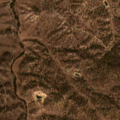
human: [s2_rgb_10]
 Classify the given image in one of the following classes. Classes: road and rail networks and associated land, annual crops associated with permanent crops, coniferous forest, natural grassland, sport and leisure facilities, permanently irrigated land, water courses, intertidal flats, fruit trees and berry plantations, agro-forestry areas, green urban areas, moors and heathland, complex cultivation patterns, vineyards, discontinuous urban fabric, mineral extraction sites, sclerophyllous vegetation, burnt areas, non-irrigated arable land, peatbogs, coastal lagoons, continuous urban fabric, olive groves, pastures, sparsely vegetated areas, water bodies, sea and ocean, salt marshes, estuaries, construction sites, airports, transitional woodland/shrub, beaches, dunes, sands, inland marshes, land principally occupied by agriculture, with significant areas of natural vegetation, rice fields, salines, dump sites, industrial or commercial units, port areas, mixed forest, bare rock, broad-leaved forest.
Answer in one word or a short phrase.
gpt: agro-forestry areas